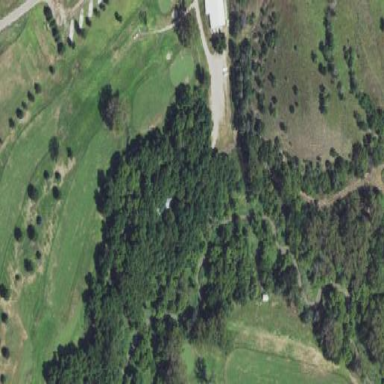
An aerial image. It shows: Golf course surrounded by greenery.